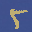
Label: 5